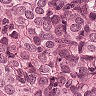
Metastatic tissue present: yes